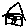
Label: house